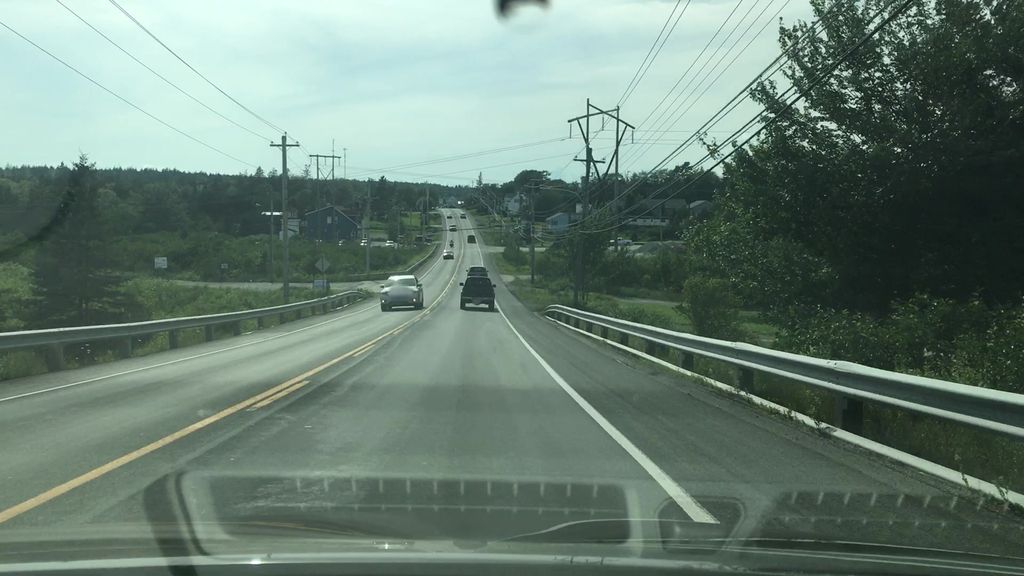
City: halifax